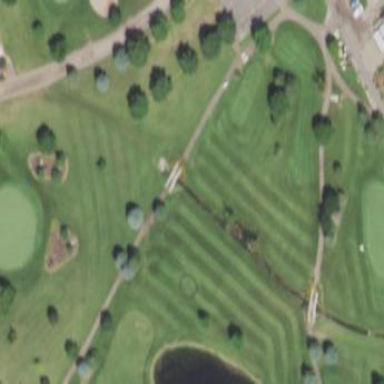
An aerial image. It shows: Area with grass used as rough in golf course.